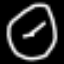
Label: clock